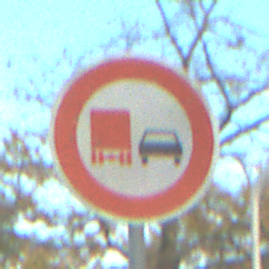
Verkehrszeichen: UeberholverbotKraftfahrzeuge
Umgebung: Outdoor, Urban
Tageszeit: MorningAfternoon
Wetter: PartlyCloudy
Licht: Natural
Jahreszeit: NotSpecified
Kontrast: LowContrast